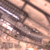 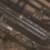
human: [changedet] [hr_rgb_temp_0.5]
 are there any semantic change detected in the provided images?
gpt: The size of the airport has increased.